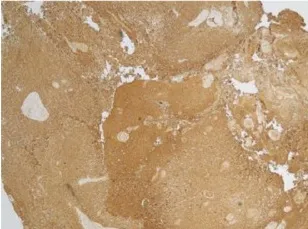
Specimens from pathology report. (C) Ki67.
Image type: pathology (immunostaining)